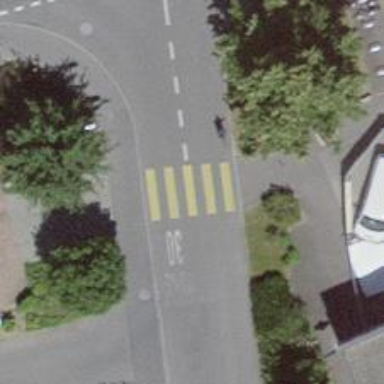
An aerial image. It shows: Marked road crossing.